Field crop: maize
Growth stage: 2
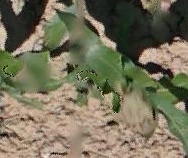
Species: maize